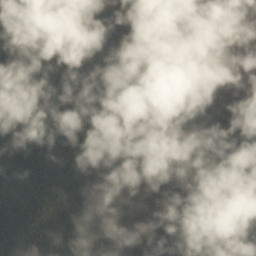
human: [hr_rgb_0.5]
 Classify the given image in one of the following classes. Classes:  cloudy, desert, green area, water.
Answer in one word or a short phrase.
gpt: cloudy